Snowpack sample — Buffalo Mountain, Silverthorne, Colorado, USA (1/25/25, 10:11 AM MST)
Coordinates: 39.6222, -106.1139
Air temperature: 22 °F
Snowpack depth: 110 cm
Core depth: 30 cm
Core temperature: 42.8 °F
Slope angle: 12°, slope face: 102°
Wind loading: high
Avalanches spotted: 0
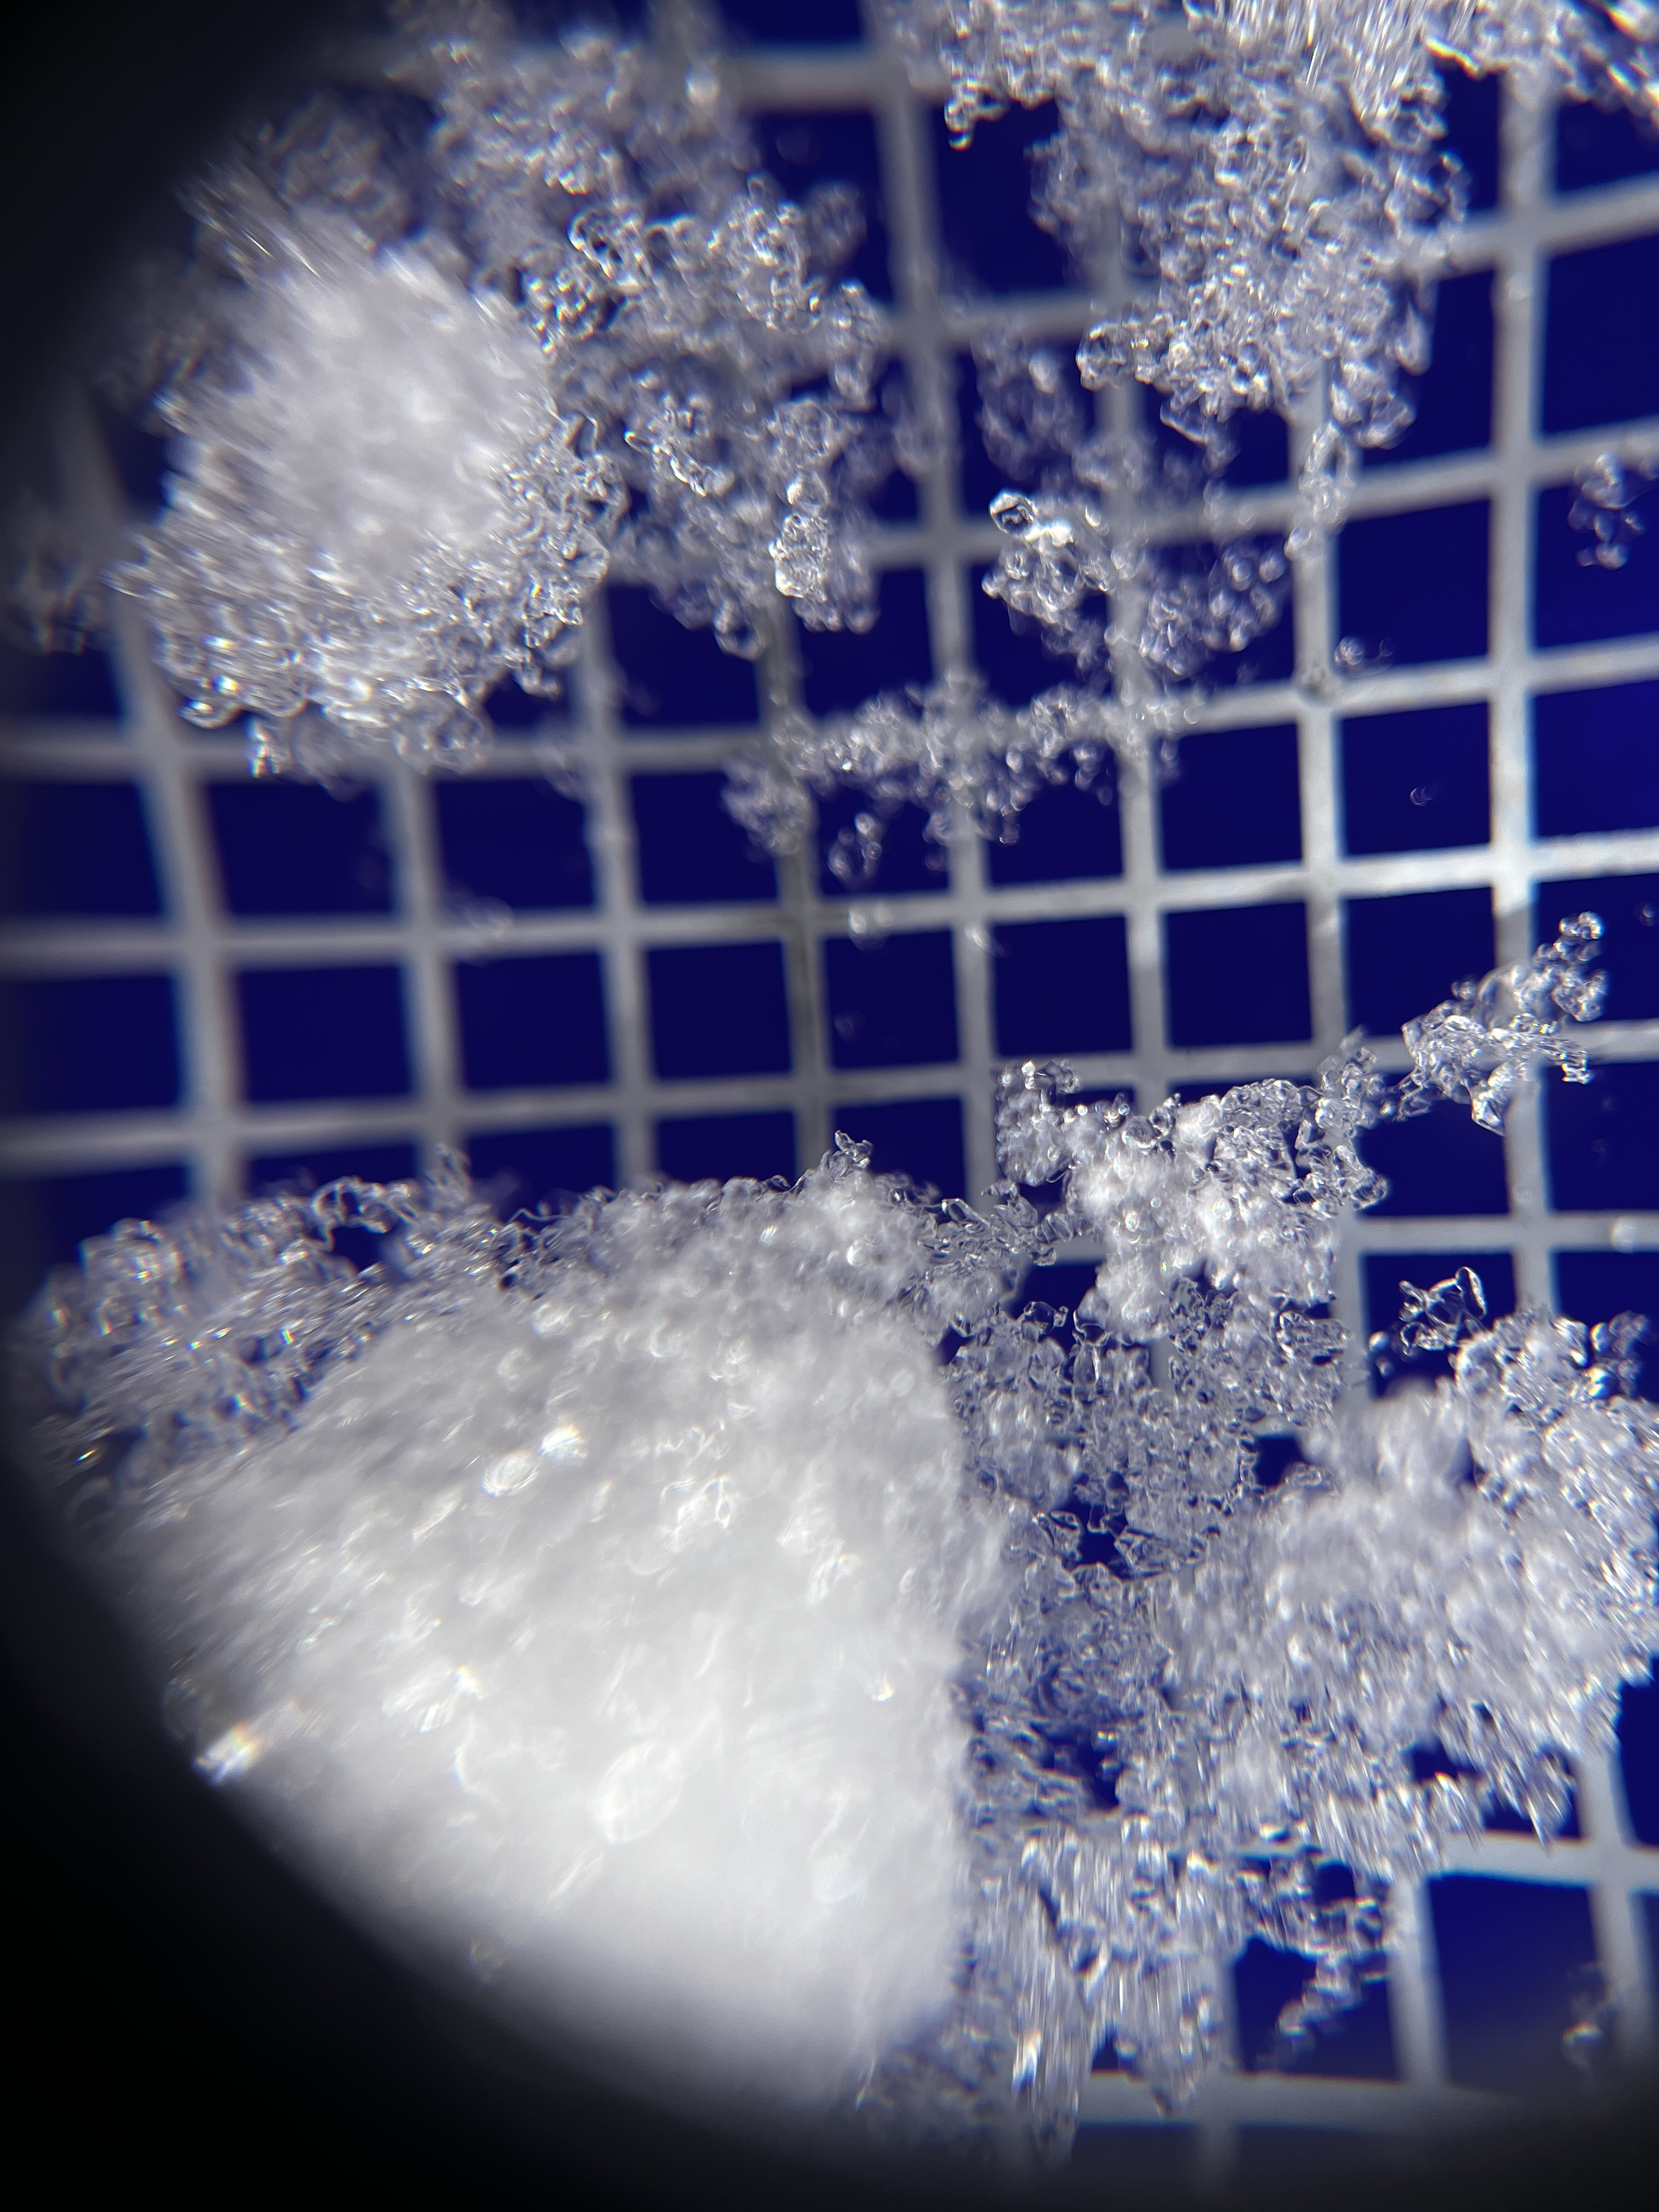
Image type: magnified_profile
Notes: No avalanches nearby, collected on the outskirts of a fire break 15 meters from the treeline, on way to Buffalo and Red Mountain